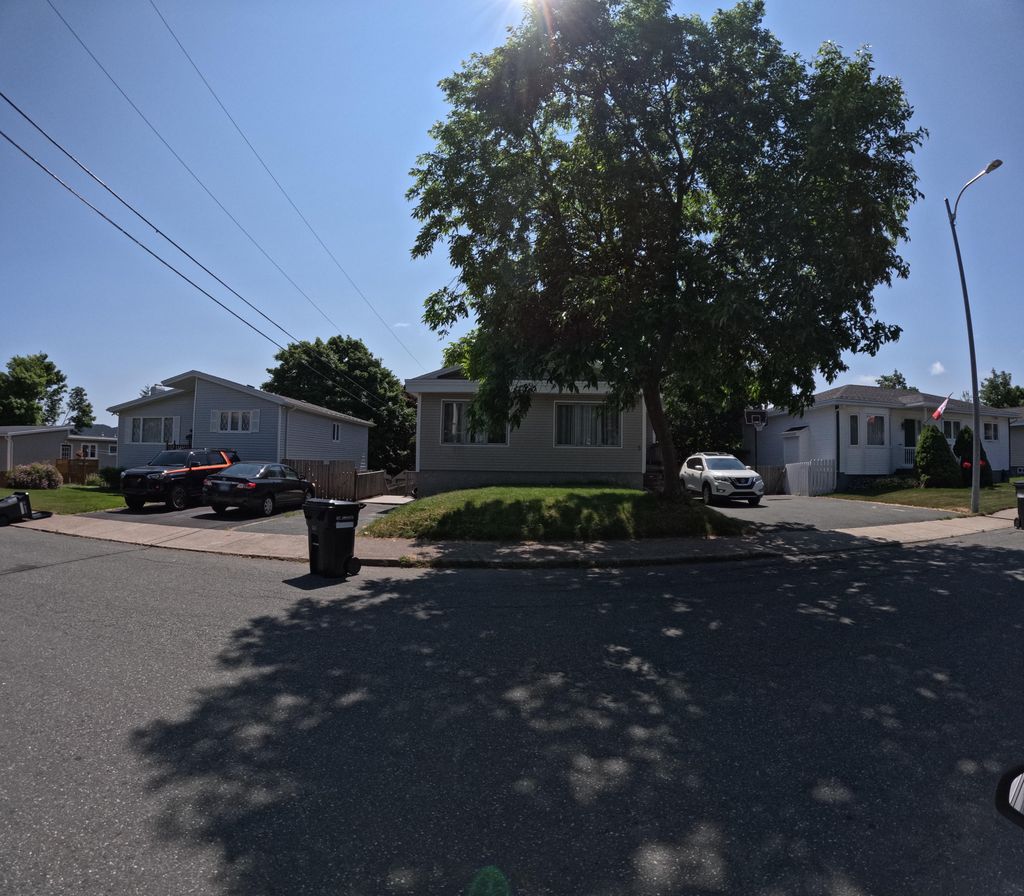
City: st_johns